Question: re: <URL>
I am working on what may eventually become a for Local Area Networks, with option to launch files to Chromecast. It was prompted by a discovery that there are no UPnP/DLNA client Chrome apps or easy media access methods for Chromebooks.
While Plex works on Chromebooks, Chromecast redirection only works through a Plex web link. In any case, most media servers seem like a lot of unnecessary overhead and periodic disk thrashing when all that is wanted is a simple and direct way to play via wifi from a few terabytes of LAN-hosted media files. IMO, thumbnails and category features, etc. just get in the way of the actual viewing or listening.
Enough soapbox, now to the MKV and M4A file anomaly: when I click on a link to an MKV demo video file from my web host (Hostgator), the browser (both Chrome and Firefox) starts downloading instead of playing the MKV file. When I click the link to the same file locally (Civet Web Server, an open-source fork of Mongoose), the MKV file plays normally in an HTML5 browser window.
The opposite occurs with M4A music files. A click on a Hostgator-hosted M4A file link plays in the browser's HTML5 web player. A click on the file hosted locally prompts downloading instead of playing.
So, can some expert out there tell me why links to these two types of media files behave differently locally vs on the internet? Is it a function of the (1) host [Hostgator] or (2) the web server (Apache vs Civet Web)? Is there some mime type, etc. configuration file for Apache or elsewhere that might force how MKV files are handled by my host?

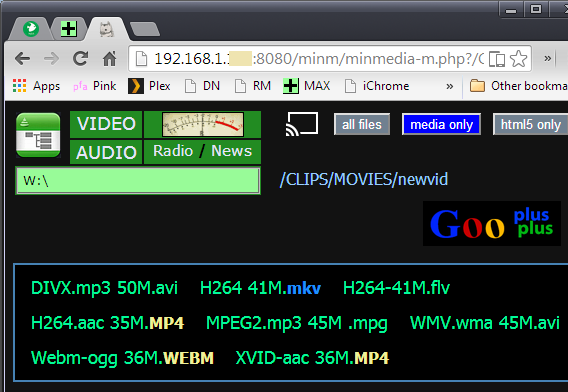
Answer: Reference: <URL>
How an HTML5 browser like Google handles seems to be dependent on the file.
Here's what I added to my Hostgator file:
'''
RemoveType .webm
RemoveType .mpeg
AddType video/webm .webm .mov .m4v .mkv
AddType audio/mpeg .m4b
'''
Here's what I added to my LAN web server file:
'''
extra_mime_types .m4v=video/mp4,.mov=video/webm,.m4a=audio/mpeg,.m4b=audio/mpeg
'''
These formats on both servers now play from the browser :
'''
VIDEO: MP4 WEBM OGV + .mkv .mov .m4v
AUDIO: MP3 OGG WAV + .m4a .m4b
'''
...